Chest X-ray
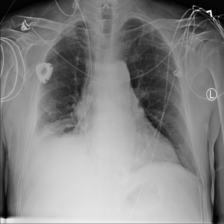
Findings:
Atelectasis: positive
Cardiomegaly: negative
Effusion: positive
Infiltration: negative
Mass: negative
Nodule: negative
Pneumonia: negative
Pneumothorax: negative
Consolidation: negative
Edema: negative
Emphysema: negative
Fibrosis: negative
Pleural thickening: negative
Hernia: negative